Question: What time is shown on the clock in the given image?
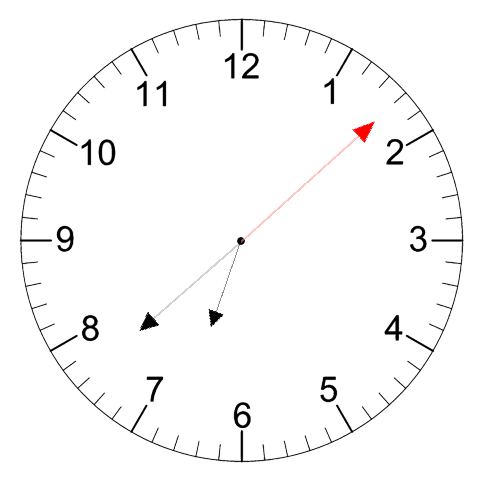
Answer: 06:38:08